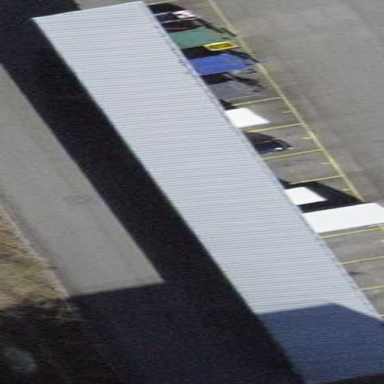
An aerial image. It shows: View of roof of building.